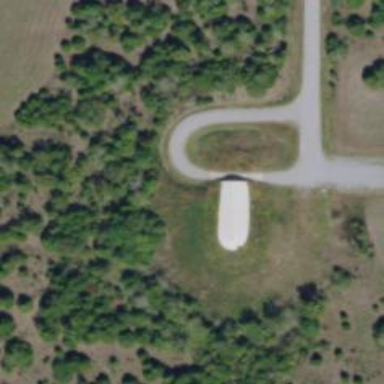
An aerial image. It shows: Military bunker for protection and defense.